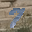
Label: 7